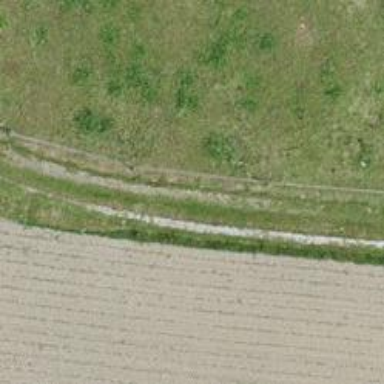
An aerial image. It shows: Track with grade5 tracktype.